九年级 · 立体几何学
如图是由若干个棱长为 1 的小正方体组合而成的一个几何体的三视图, 则这个几何体的表面积是

主视图

左视图

俯视图
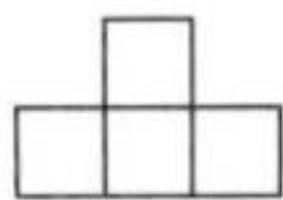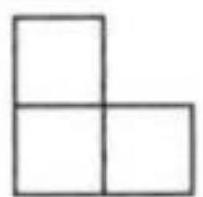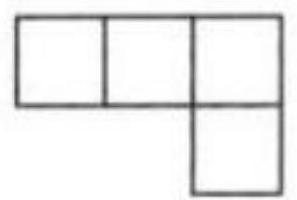
答案: 22
解析: 【分析】

本题考查了几何体的表面积, 由三视图判断几何体, 学生对三视图掌握程度和灵活运用能力, 同时也体现了对空间想象能力方面的考查. 掌握口诀 “俯视图打地基, 主视图疯狂盖, 左视图拆违章” 是解题的关键. 利用主视图、左视图、俯视图是分别从物体正面、左面和上面看, 所得到的图形, 进而判断图形形状, 即可得出小正方体的个数.

【解答】

解: 综合三视图, 我们可以得出, 这个几何模型的底层有 $3+1=4$ 个小正方体, 第二层有 1 个小正方体,

因此搭成这个几何体模型所用的小正方体的个数是 $4+1=5$ 个.

$\therefore$ 这个几何体的表面积是 $5 \times 6-8=22$.

故答案为 22 .